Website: crate-barrel
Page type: billing-address
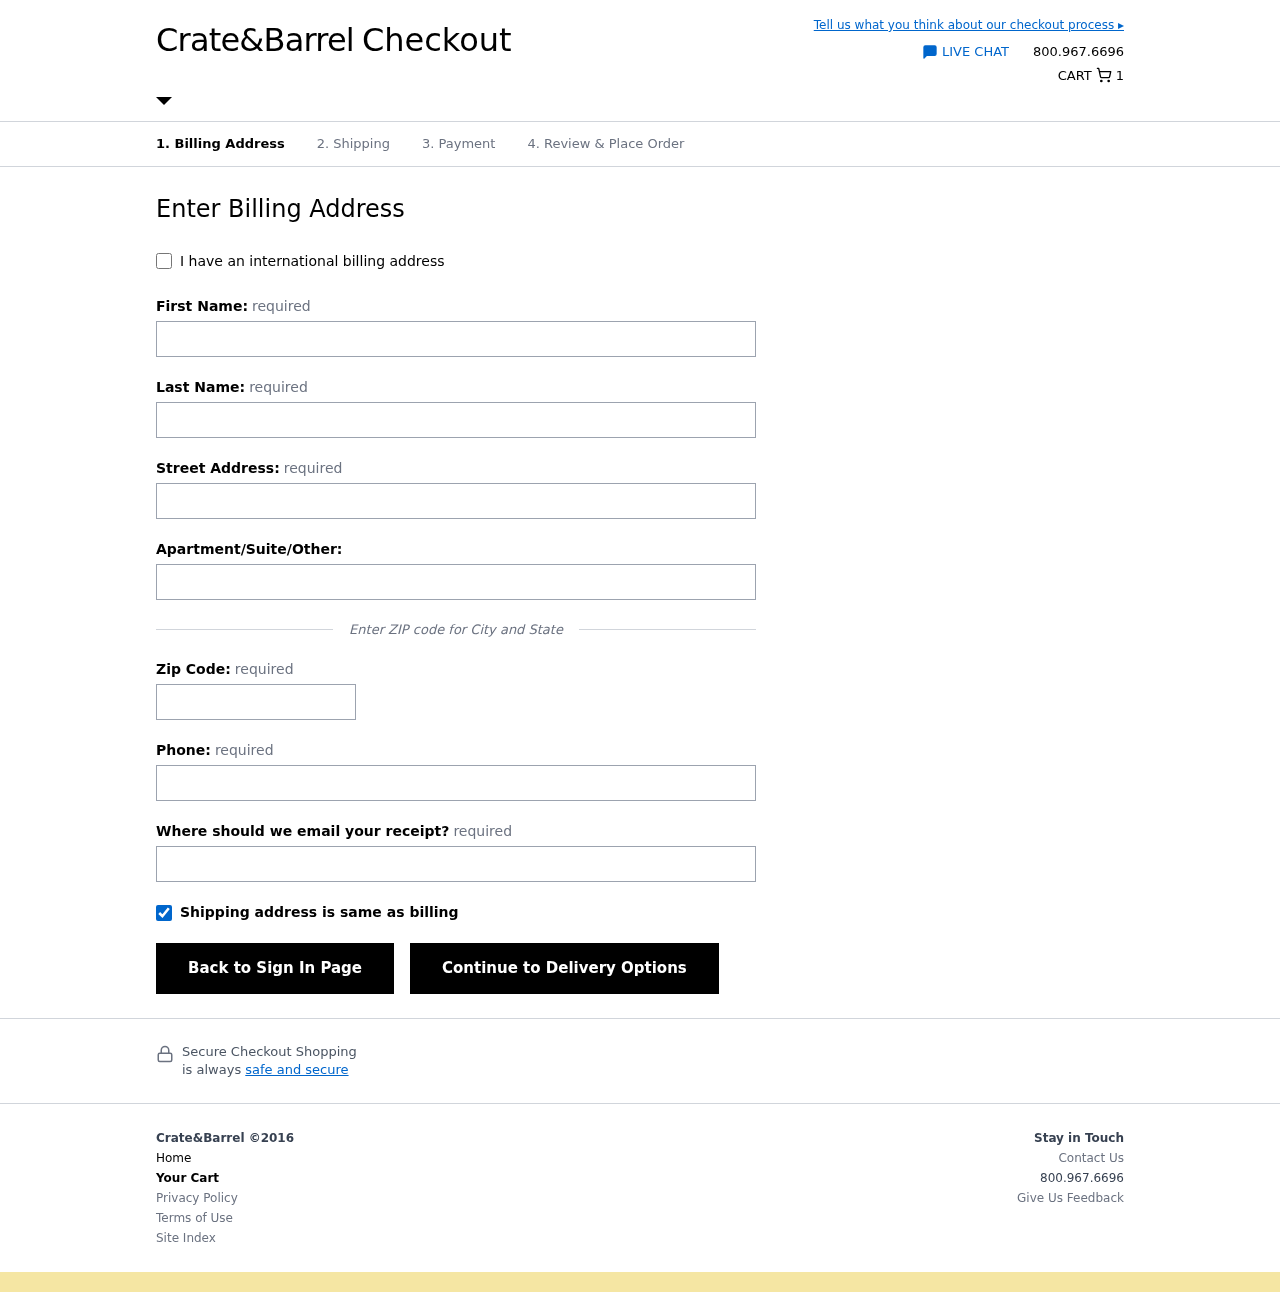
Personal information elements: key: PII_EMAIL
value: connie.kemp@gmail.com
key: PII_FIRSTNAME
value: Connie
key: PII_LASTNAME
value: Kemp
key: PII_PHONE
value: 7892219929
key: PII_POSTCODE
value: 85220
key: PII_STREET
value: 027 Jones Estate Apt. 027
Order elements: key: ORDER_NUM_ITEMS
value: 1